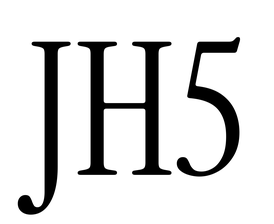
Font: InstrumentSerif-Regular